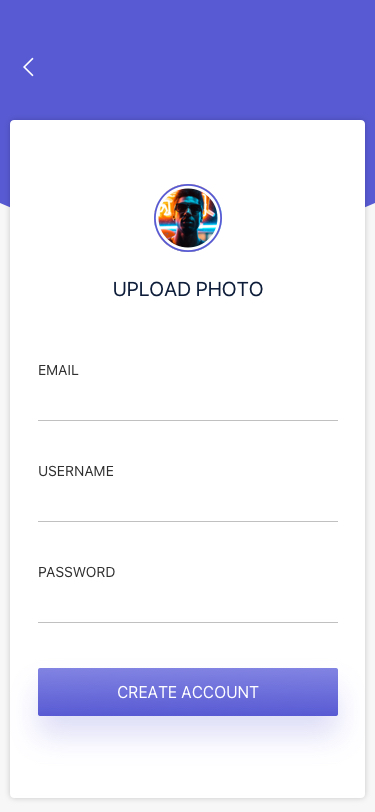
Text in this UI design:
UPLOAD PHOTO
PASSWORD
USERNAME
EMAIL
CREATE ACCOUNT